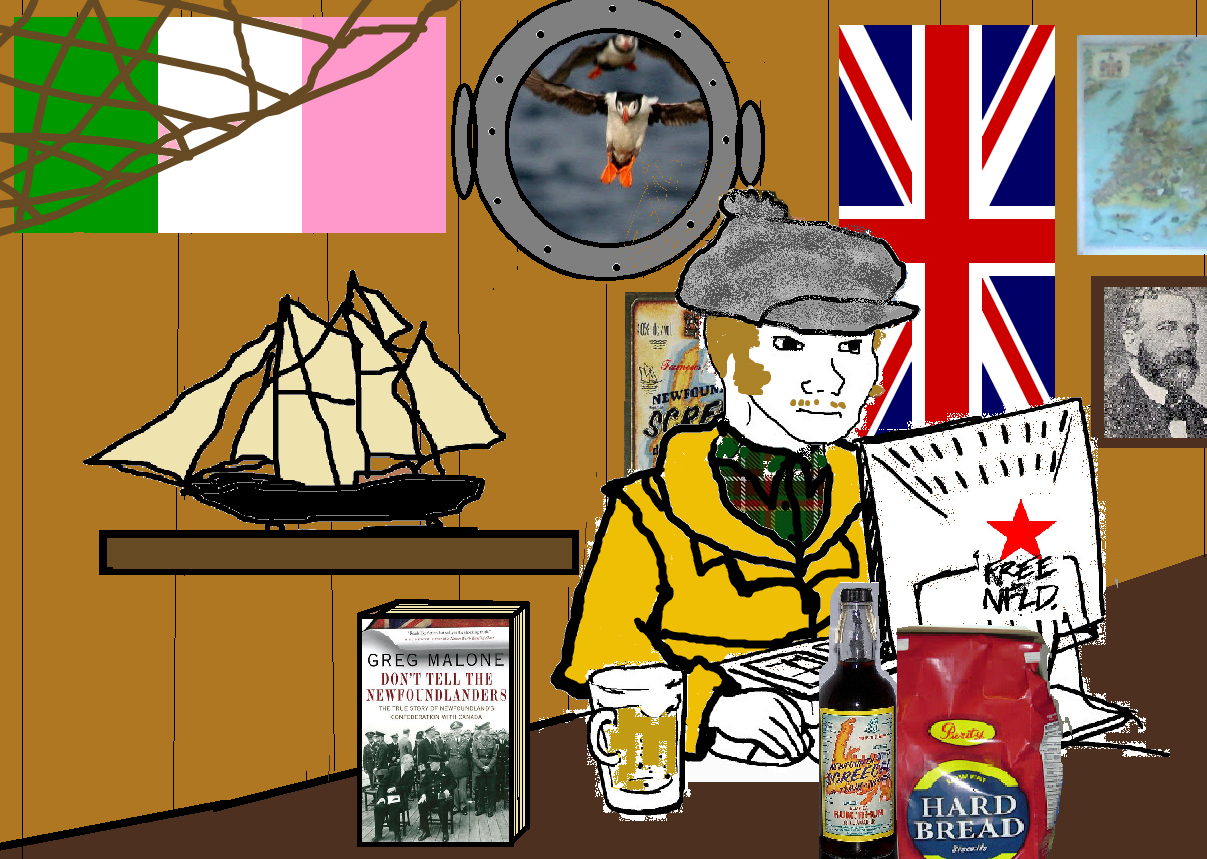
Label: 5_Wojak_with_Background